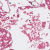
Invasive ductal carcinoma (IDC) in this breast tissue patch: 0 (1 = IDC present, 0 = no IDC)